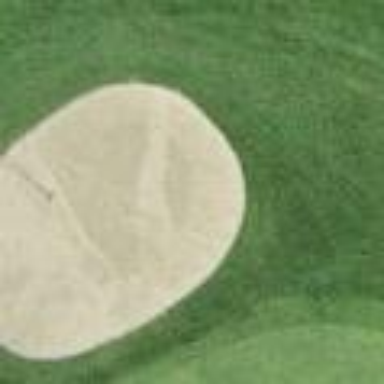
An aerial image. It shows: Sandy area is golf bunker.